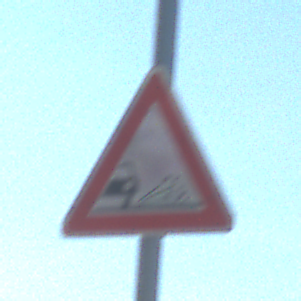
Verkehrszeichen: SplittSchotter
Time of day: Midday
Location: Outdoor (Nature)
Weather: Clear
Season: NotSpecified
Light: Natural